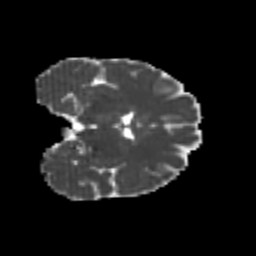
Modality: MD
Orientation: coronal
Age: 21
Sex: female
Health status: healthy
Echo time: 0.074 s